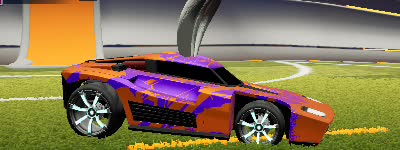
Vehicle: breakout